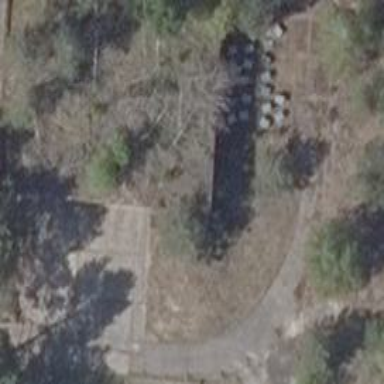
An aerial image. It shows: Hardened aircraft shelter bunker.